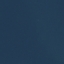
Label: SeaLake